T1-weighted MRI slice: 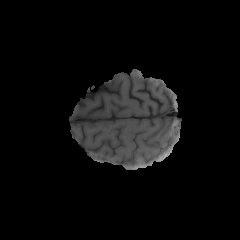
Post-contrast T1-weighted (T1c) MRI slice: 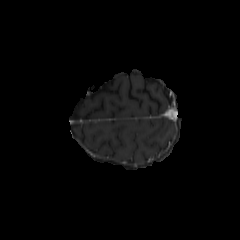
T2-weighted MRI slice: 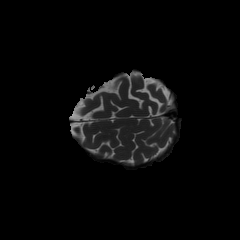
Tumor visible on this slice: no